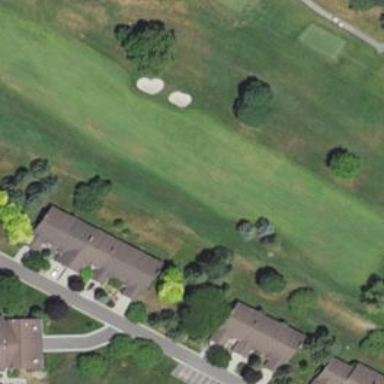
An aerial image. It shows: Lush grass fairway on golf course.